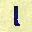
Label: 1